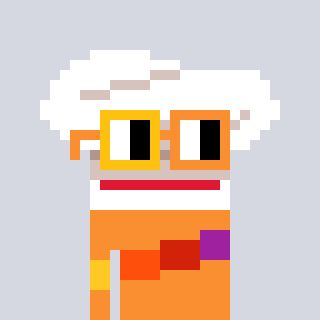
a pixel art character with square yellow and orange glasses, a chef hat-shaped head and a orange-colored body on a cool background